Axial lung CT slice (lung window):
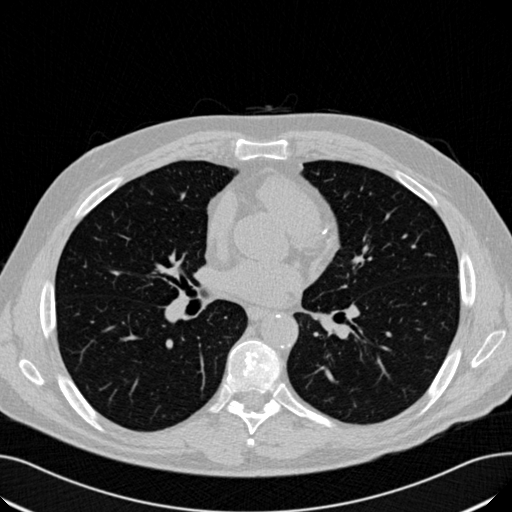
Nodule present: no